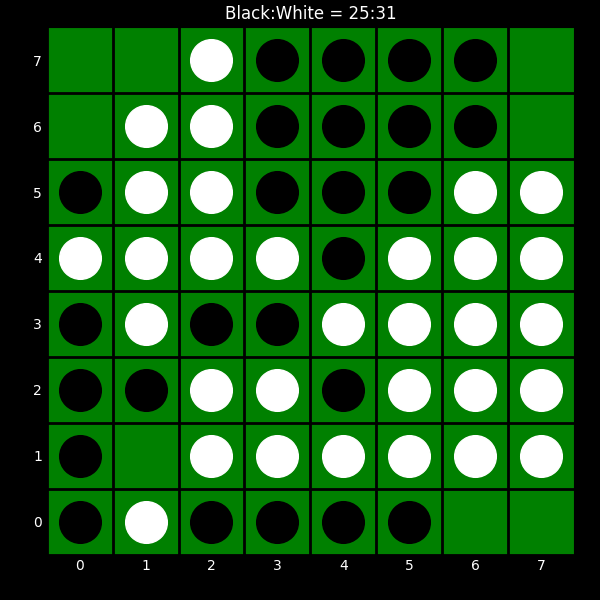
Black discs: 25
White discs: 31